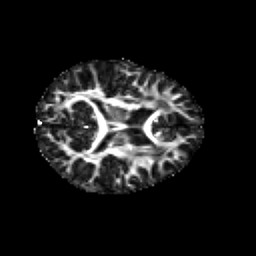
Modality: FA
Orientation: axial
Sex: female
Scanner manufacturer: siemens
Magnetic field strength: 3 T
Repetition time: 5 s
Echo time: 0.071 s